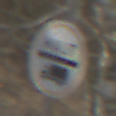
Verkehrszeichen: Mautpflicht
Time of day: MorningAfternoon
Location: Outdoor (Nature)
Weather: Clear
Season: Winter
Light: Natural